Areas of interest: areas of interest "Sport and cultural"
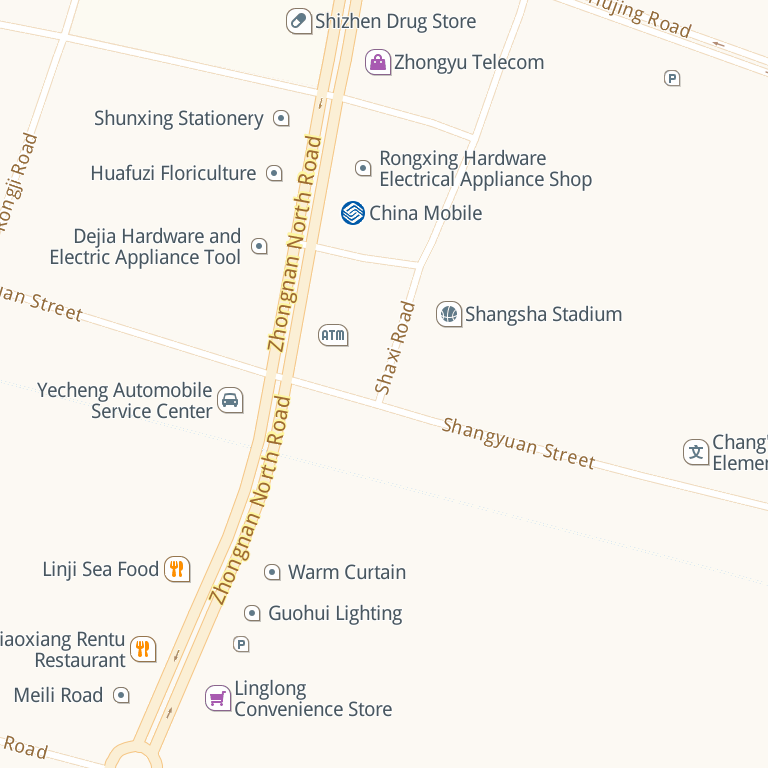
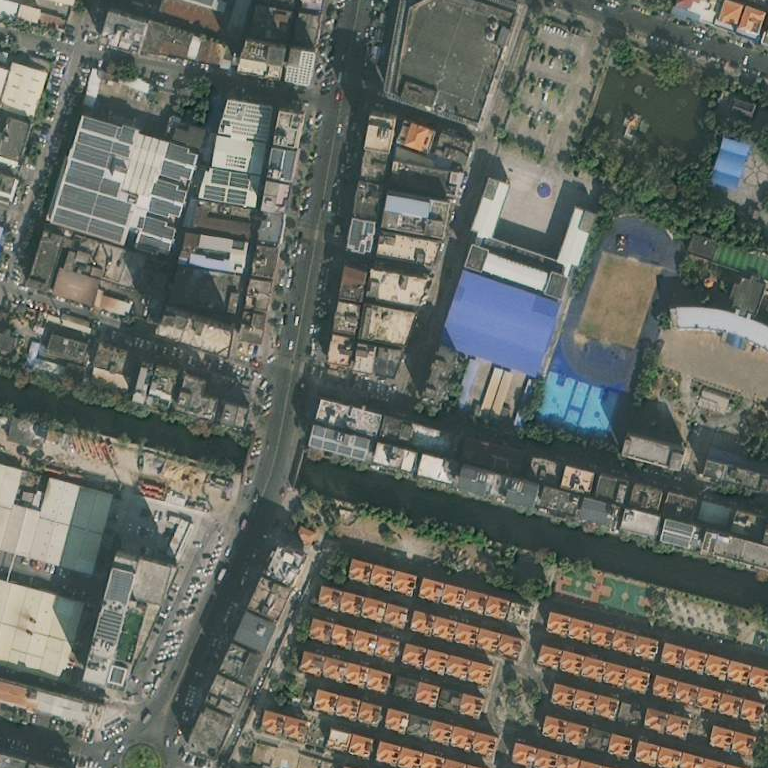